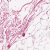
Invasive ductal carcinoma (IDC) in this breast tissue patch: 0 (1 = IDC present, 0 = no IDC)